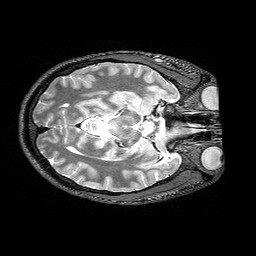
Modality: T2w
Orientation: axial
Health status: healthy
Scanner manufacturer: siemens
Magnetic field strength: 3 T
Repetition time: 4.8 s
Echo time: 0.458 s